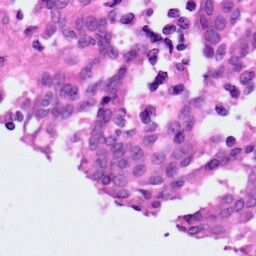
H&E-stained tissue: Ovarian